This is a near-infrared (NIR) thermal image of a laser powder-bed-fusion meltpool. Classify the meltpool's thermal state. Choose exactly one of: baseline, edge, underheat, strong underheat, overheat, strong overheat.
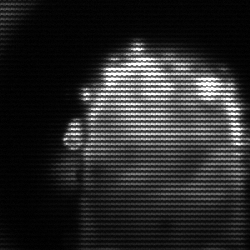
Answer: baseline